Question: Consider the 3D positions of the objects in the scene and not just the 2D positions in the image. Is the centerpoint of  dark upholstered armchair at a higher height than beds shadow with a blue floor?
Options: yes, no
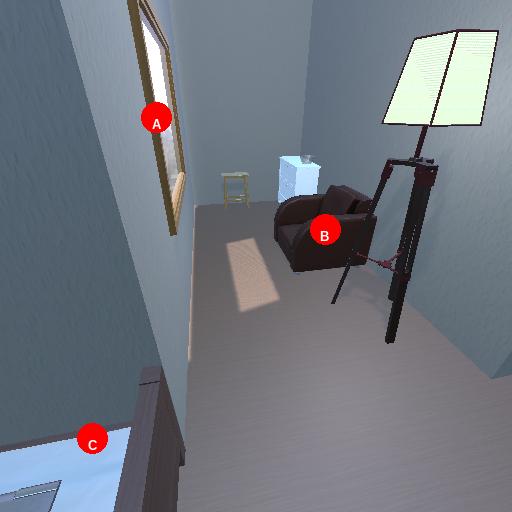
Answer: yes